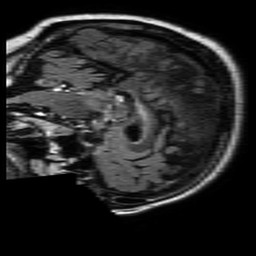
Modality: FLAIR
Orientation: sagittal
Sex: female
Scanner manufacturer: philips
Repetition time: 11 s
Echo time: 0.125 s